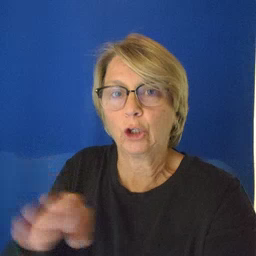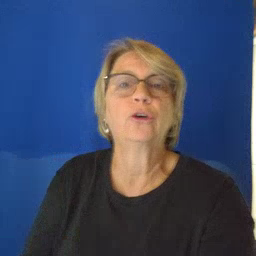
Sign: dryer